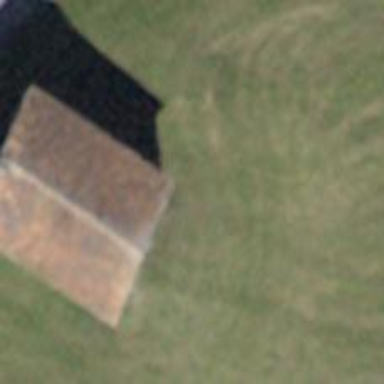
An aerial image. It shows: Shed.